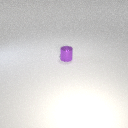
small purple metal cylinder